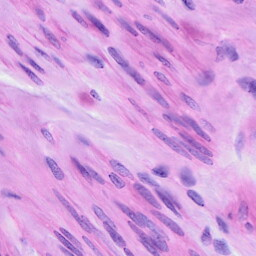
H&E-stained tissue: Ovarian